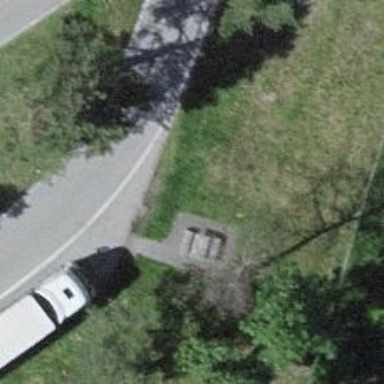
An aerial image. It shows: Picnic table located in leisure land area.